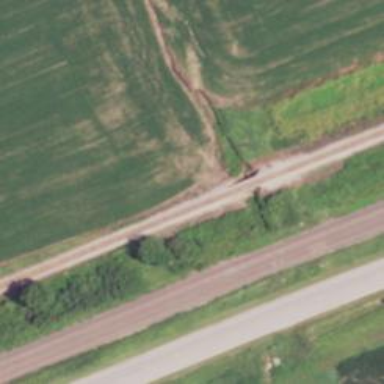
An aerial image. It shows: Bridge over railway line.